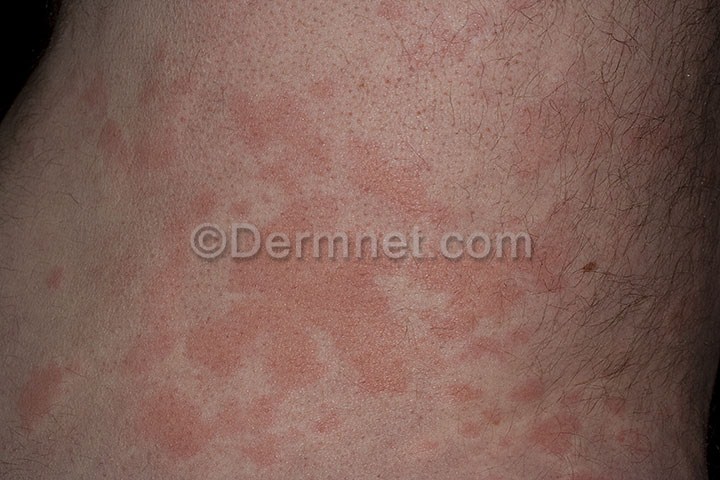
Disease: Urticaria Hives